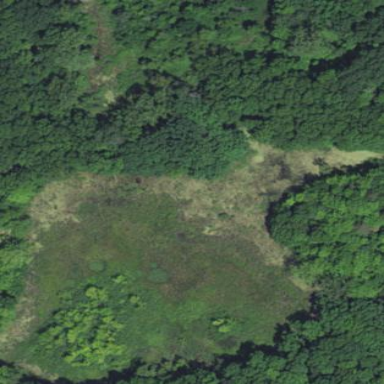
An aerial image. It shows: Marshy wetland area.